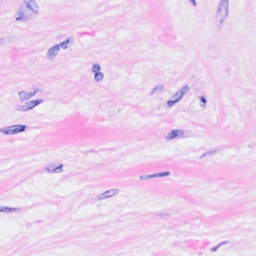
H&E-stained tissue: Breast